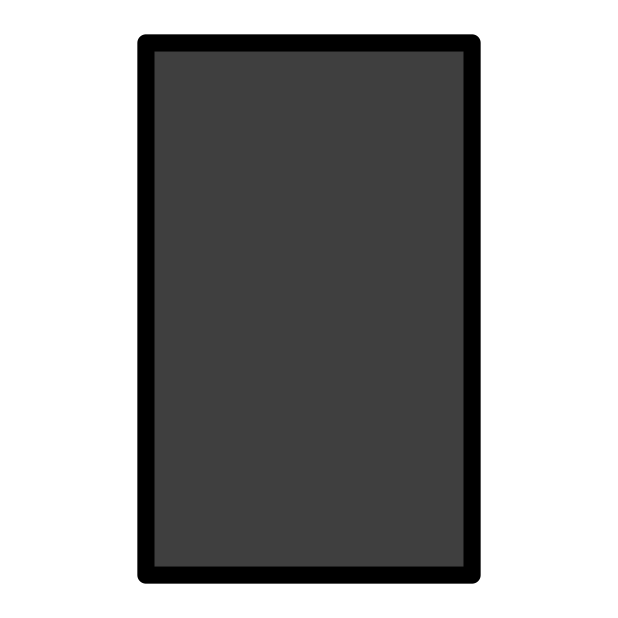
black vertical rectangle